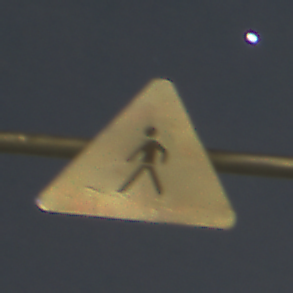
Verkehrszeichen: FussgaengerRechts
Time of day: Night
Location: Outdoor (Urban)
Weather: PartlyCloudy
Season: NotSpecified
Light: Artificial